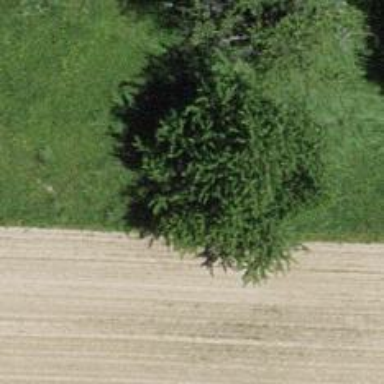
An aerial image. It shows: Agricultural area with broadleaved deciduous trees.